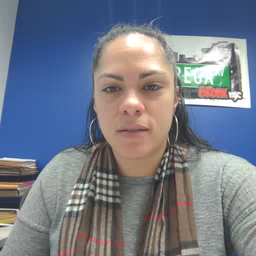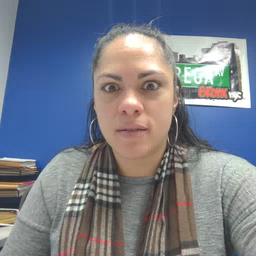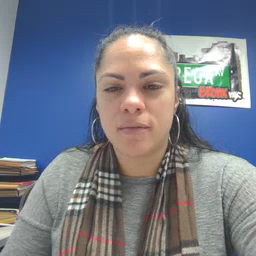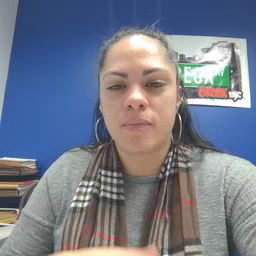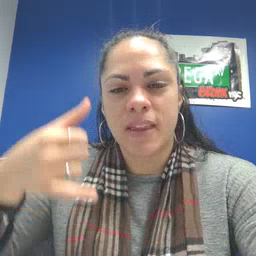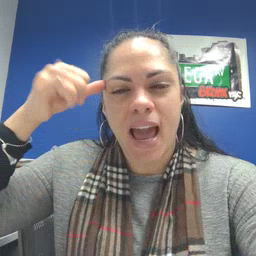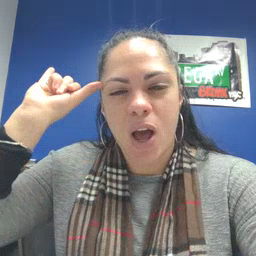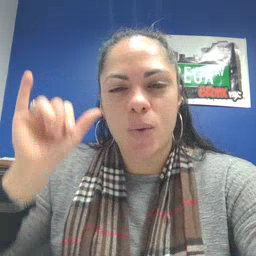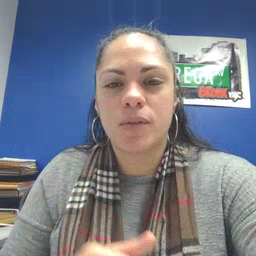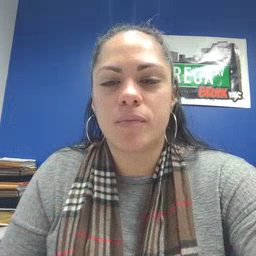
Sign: cow